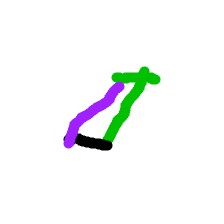
Shape: parallelogram